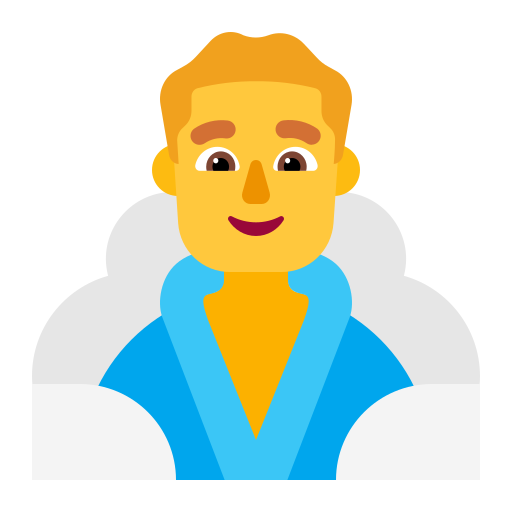
man in steamy room flat default